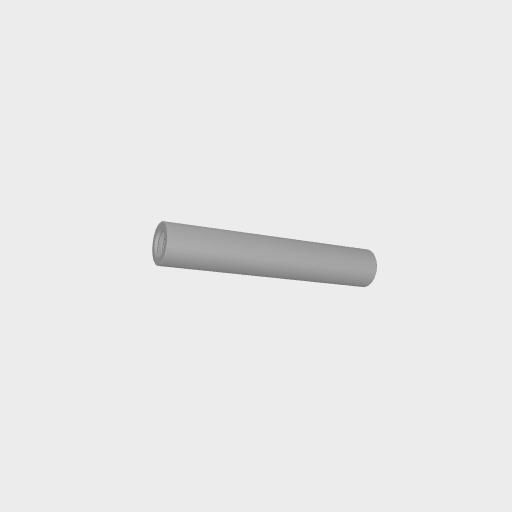
Part: Standoff6OD34